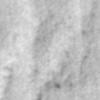
Label: no_change